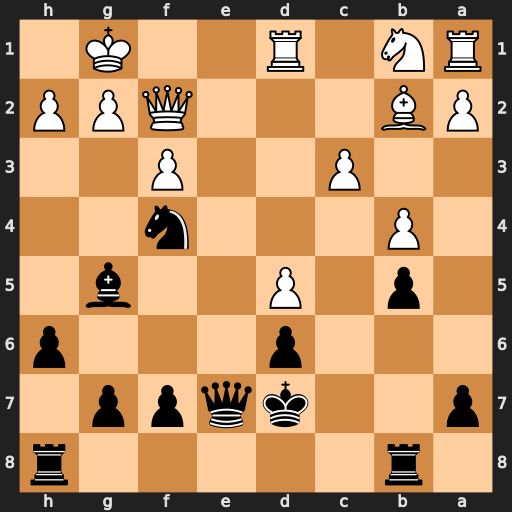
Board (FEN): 1r5r/p2kqpp1/3p3p/1p1P2b1/1P3n2/2P2P2/PB3QPP/RN1R2K1
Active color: b
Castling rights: -
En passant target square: -
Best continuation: Nh3+ gxh3 Be3